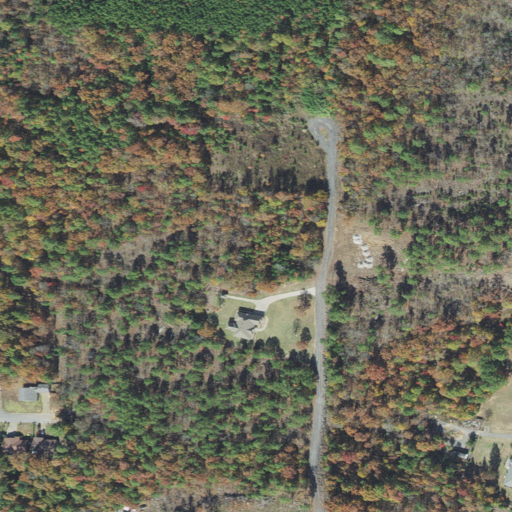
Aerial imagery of mountain in Arkansas named South Mountain containing deciduous forest, evergreen forest, mixed forest, shrub, open development, low intensity development, pasture, grassland, and medium intensity development